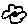
Label: flower